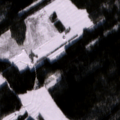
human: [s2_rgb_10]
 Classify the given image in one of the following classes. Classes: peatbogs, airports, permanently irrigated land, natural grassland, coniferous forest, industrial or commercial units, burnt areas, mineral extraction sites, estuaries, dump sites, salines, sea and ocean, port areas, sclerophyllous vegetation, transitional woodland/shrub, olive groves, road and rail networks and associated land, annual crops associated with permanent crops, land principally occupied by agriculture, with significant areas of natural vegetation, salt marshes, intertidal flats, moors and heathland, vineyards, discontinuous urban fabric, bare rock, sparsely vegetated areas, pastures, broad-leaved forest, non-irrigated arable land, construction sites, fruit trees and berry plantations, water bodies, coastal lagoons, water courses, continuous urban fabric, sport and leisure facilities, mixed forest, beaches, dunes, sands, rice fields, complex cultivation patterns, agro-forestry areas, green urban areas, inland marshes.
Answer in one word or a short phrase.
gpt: non-irrigated arable land, coniferous forest, mixed forest, transitional woodland/shrub